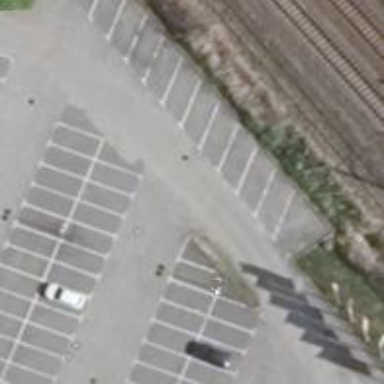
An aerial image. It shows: Parking aisle marked with perpendicular left parking lanes.